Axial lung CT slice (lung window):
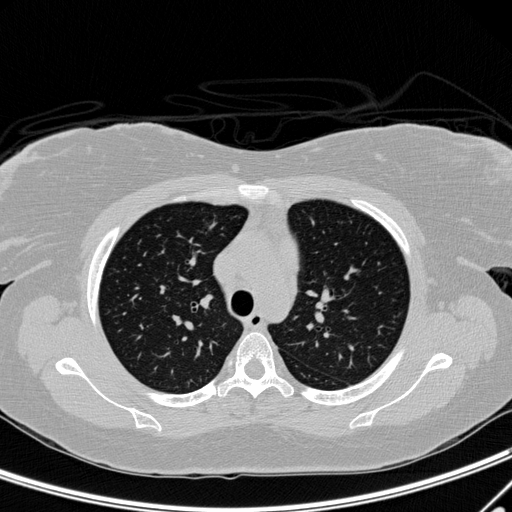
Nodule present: no